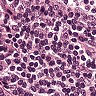
Metastatic tissue present: no